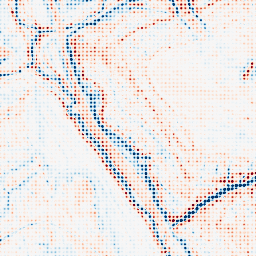
Category: edge_preserving
Decomposition family: bilateral
Decomposition parameters: d: 15
sigma_color: 75
sigma_space: 25
Upsampling method: sinc_hamming
Upsampling parameters: scale: 8
kernel_size: 4
Upsampling scale: 8